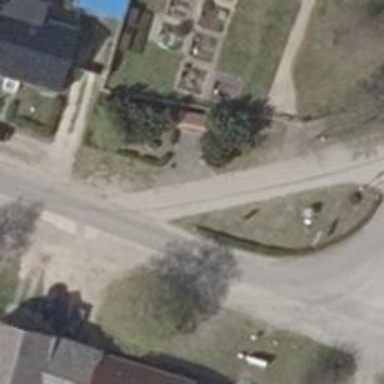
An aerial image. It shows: Alley classified as service road.